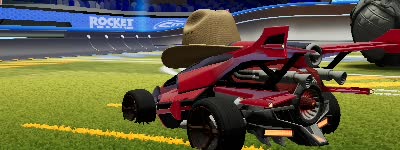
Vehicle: aftershock